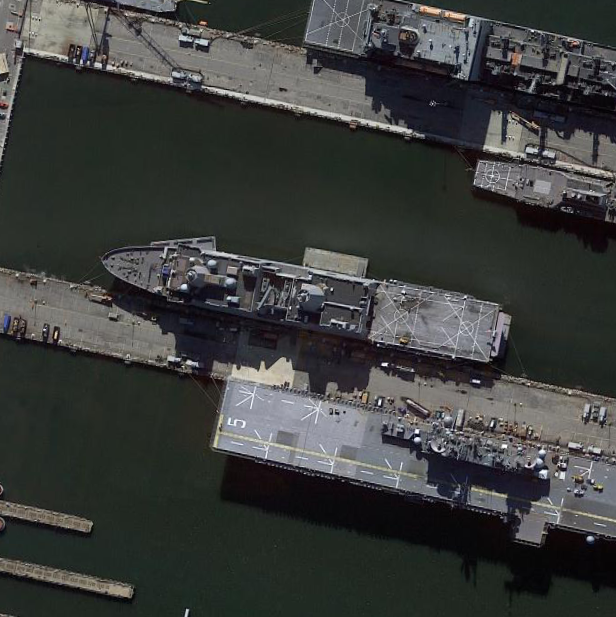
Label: combat